Field crop: maize
Growth stage: 1
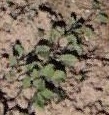
Species: convolvulus